Interaction volume radius: 5 \u00c5
Interaction volume height: 15 \u00c5
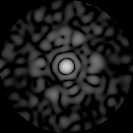
Disorder parameter: 0.8289